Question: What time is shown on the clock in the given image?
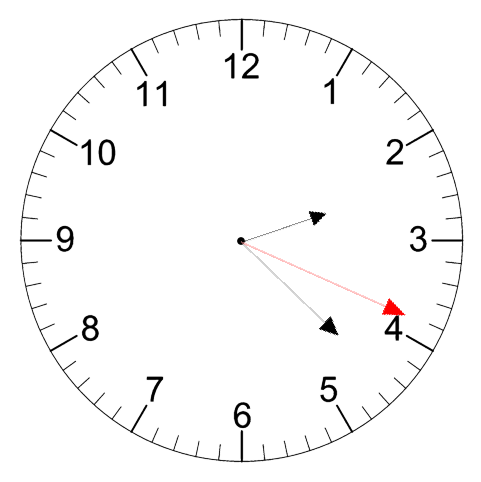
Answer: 02:22:19